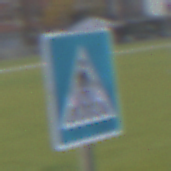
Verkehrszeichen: FussgaengerueberwegLinks
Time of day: MorningAfternoon
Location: Outdoor (Suburban)
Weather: PartlyCloudy
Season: NotSpecified
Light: Natural